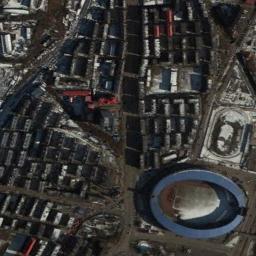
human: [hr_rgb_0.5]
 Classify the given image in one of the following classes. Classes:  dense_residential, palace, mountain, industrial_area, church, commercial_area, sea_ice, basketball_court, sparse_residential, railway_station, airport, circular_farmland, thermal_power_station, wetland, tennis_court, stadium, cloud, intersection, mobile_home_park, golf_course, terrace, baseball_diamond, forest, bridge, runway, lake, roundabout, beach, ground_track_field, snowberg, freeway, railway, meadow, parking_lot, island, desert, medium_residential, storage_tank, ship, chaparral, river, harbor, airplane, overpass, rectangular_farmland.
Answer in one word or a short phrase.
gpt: stadium